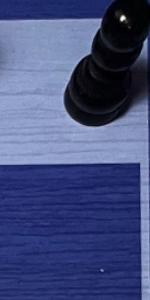
Label: Empty